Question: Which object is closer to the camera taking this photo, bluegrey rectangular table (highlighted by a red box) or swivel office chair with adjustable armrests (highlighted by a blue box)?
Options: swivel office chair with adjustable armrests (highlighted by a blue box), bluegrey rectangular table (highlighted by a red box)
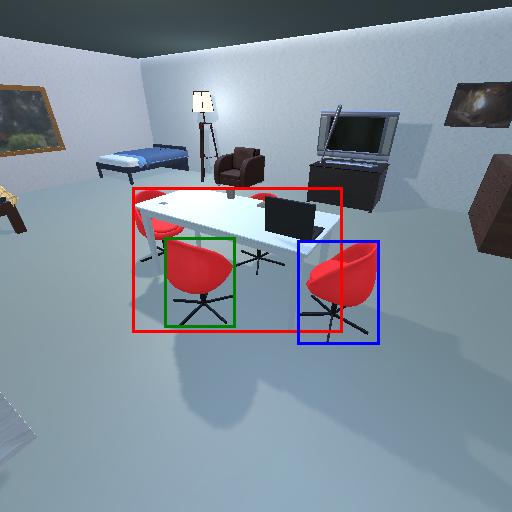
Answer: swivel office chair with adjustable armrests (highlighted by a blue box)